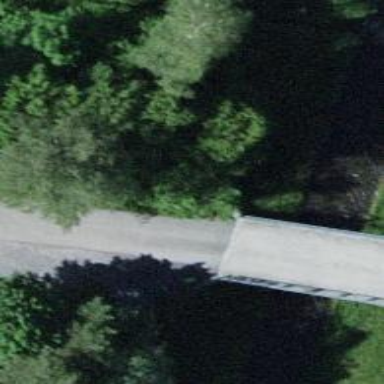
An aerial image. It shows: Paved track crossing bridge. The track is of grade1 quality.